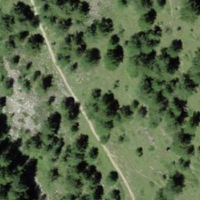
EUNIS habitat code: 31
Species observed at this site:
Polystichum lonchitis